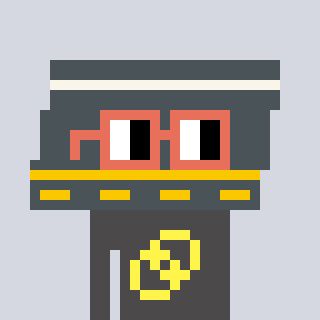
a pixel art character with square orange glasses, a road-shaped head and a grayscale-colored body on a cool background